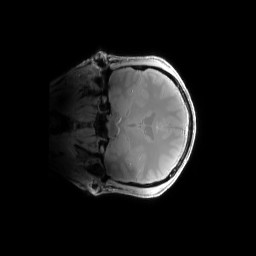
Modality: PDw
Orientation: coronal
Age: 30
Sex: male
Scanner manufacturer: siemens
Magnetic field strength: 6.98 T
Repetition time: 1.3 s
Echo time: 0.00231 s